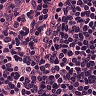
Metastatic tissue present: no